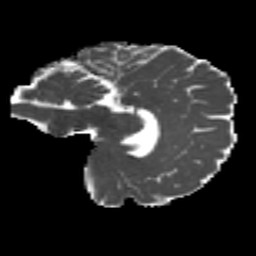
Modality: MD
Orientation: sagittal
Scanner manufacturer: siemens
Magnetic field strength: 3 T
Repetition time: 4.16 s
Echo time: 0.0806 s